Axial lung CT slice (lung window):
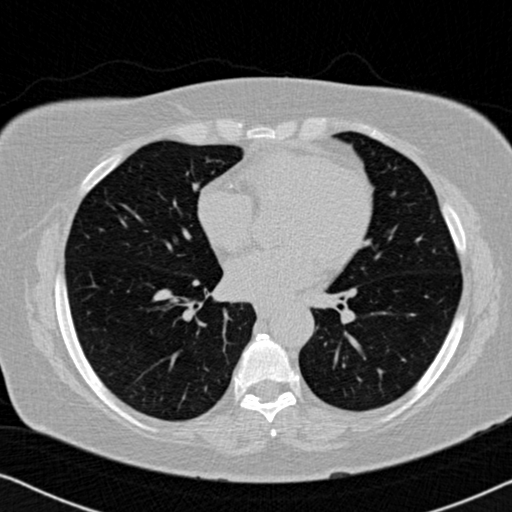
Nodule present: no